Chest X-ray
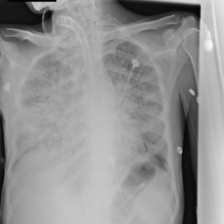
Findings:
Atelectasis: negative
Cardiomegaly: negative
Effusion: negative
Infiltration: negative
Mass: negative
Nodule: negative
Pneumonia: negative
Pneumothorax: negative
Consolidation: negative
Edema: negative
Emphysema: negative
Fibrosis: negative
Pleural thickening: negative
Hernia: negative